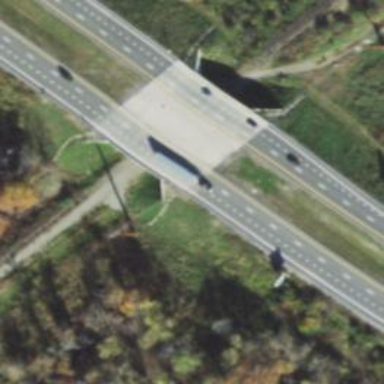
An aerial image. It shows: Motorway bridge with asphalt surface.